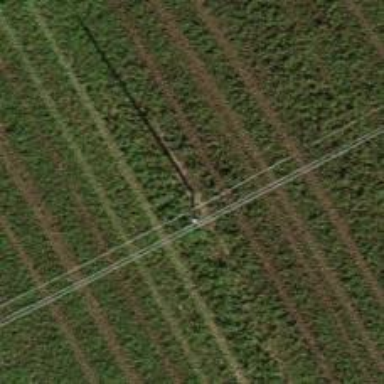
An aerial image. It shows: Power pole.